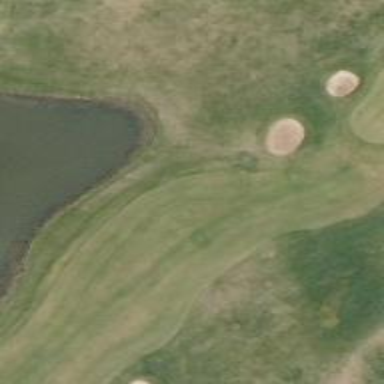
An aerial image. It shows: View of golf hole.